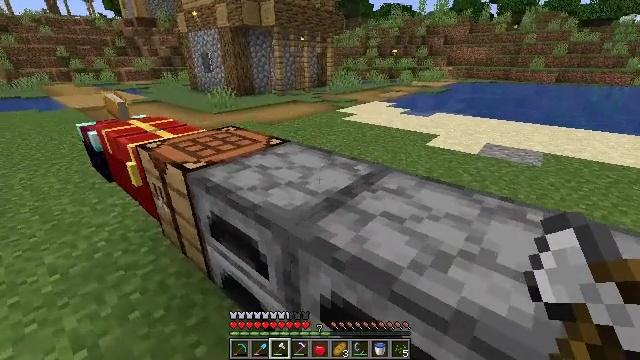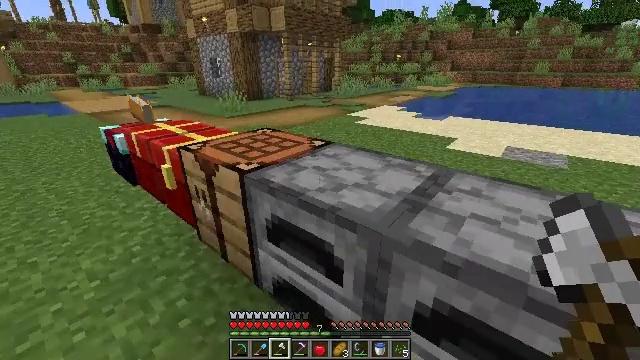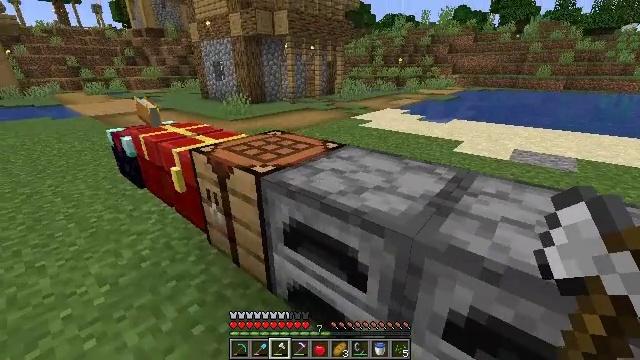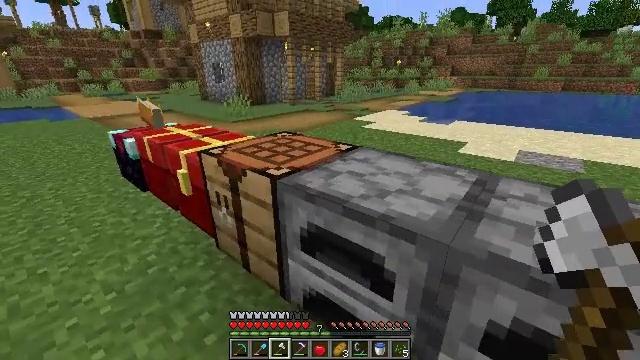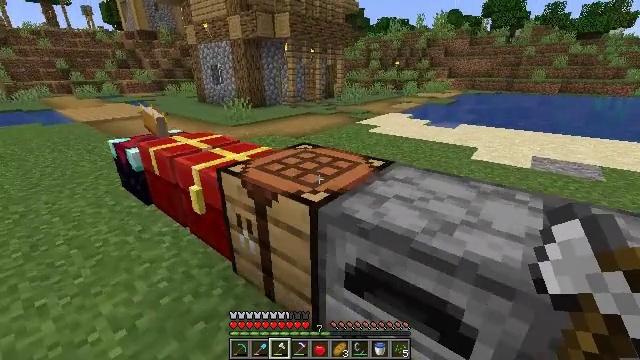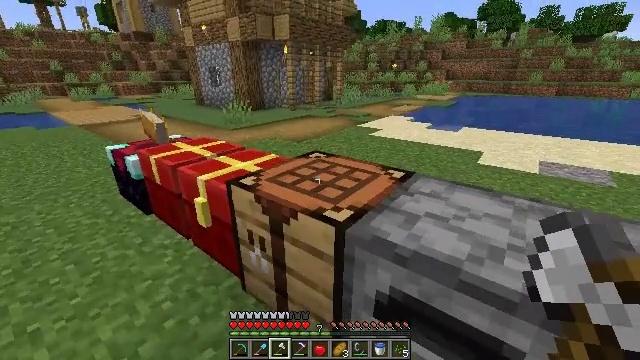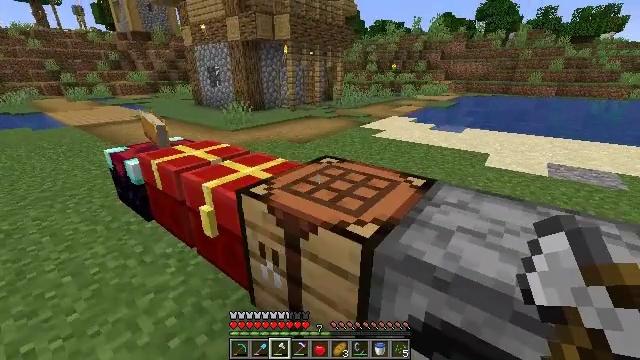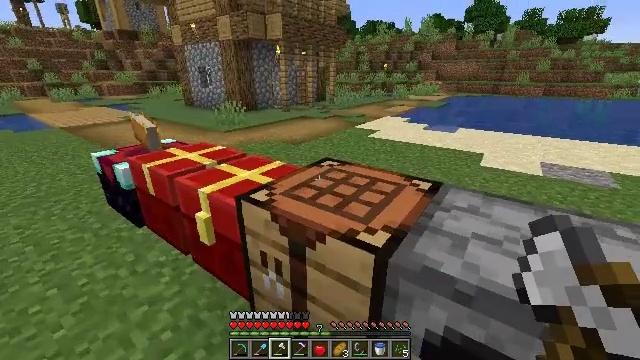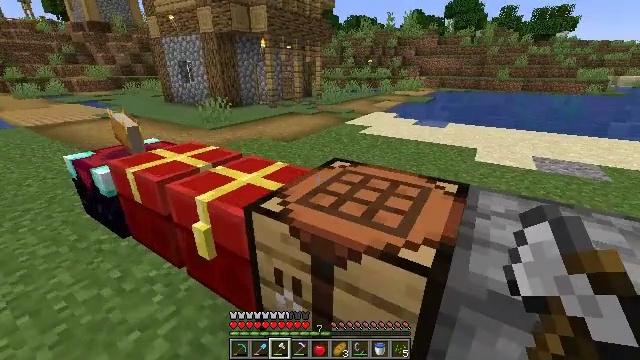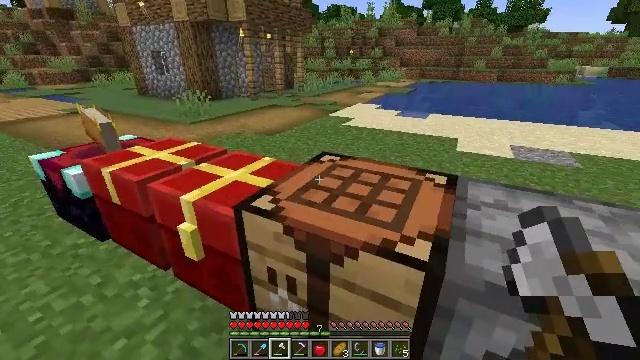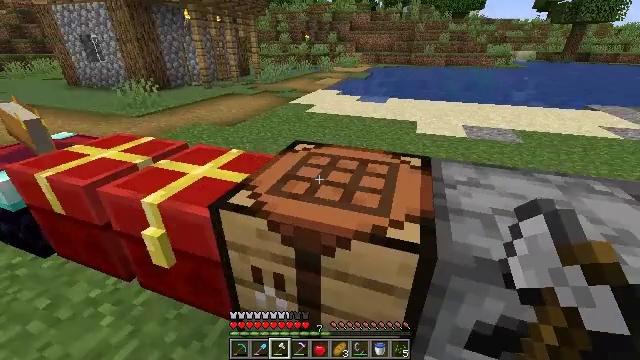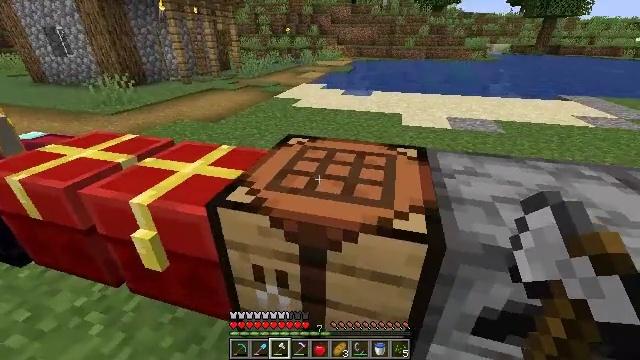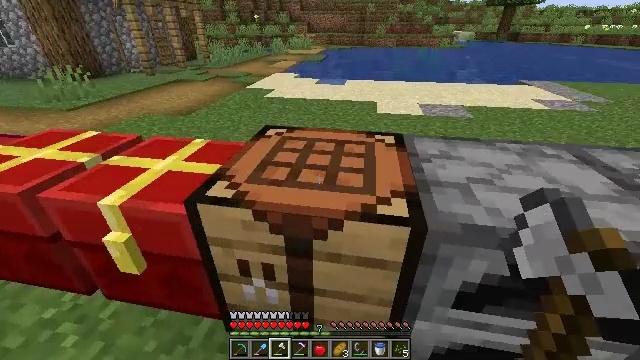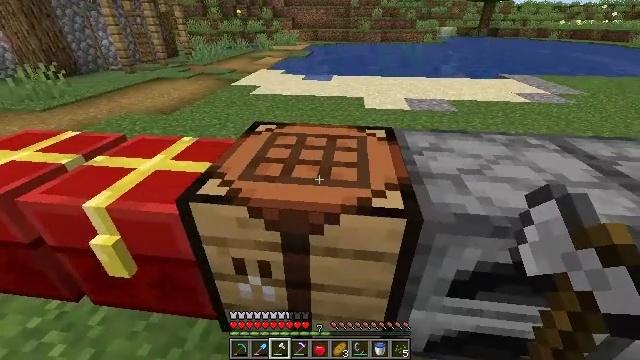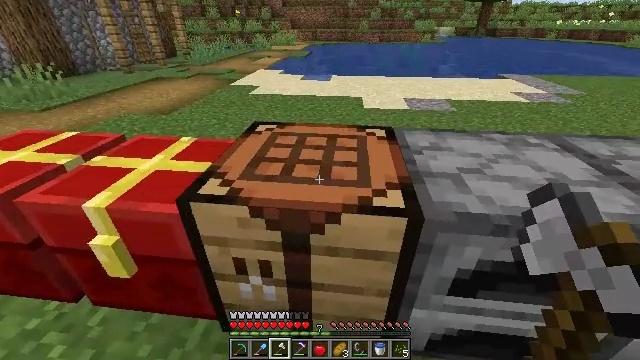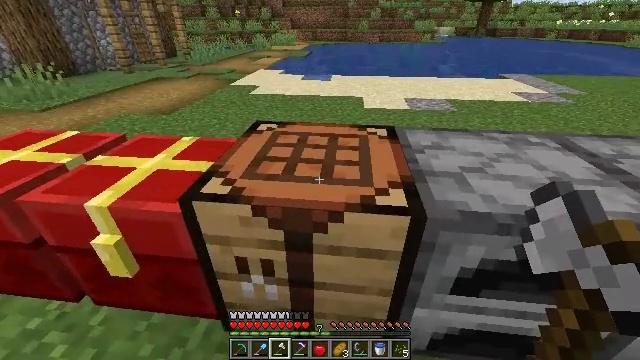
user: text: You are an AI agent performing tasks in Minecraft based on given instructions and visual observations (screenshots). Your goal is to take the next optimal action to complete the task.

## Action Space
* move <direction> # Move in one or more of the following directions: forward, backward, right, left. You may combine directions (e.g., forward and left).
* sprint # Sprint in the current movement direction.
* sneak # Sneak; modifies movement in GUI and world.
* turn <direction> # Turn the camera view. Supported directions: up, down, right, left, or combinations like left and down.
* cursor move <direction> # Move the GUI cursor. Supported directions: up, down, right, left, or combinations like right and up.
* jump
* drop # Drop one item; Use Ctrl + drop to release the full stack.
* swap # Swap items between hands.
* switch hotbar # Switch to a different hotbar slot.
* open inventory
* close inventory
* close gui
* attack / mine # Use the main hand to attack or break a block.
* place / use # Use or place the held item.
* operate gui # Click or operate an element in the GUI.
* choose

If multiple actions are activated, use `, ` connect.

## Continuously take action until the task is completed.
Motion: motion action
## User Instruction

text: Open the crafting grid to craft a smithing table.
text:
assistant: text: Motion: move left
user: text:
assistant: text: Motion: move forward and move left
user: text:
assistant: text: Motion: move forward and move left
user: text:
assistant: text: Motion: move forward and move left, turn right
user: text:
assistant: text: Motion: move forward and move left
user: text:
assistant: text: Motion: move forward and move left
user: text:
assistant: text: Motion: move forward and move left, turn right
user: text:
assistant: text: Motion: move forward and move left, turn right and down
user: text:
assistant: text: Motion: turn right and down
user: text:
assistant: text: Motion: turn right and down
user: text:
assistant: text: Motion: turn right and down
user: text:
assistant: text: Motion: turn right and down
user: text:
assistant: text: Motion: turn right
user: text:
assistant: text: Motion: no_op
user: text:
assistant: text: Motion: no_op
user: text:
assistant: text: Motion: no_op
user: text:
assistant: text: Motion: turn left
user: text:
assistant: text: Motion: turn left
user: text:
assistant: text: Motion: move left, turn left
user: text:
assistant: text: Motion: move left, turn left
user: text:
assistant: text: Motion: move left
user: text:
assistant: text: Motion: move left
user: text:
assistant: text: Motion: use / place
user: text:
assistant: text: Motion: use / place
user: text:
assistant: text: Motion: use / place
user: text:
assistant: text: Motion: no_op
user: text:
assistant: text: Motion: no_op
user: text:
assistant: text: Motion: open gui
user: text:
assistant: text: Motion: no_op
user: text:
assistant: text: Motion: no_op